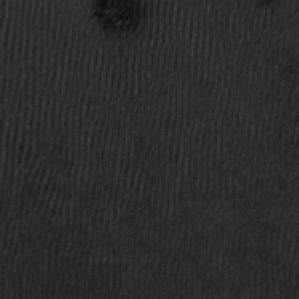
Label: frost